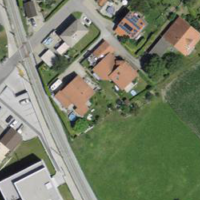
EUNIS habitat code: 55
Species observed at this site:
Plantago media